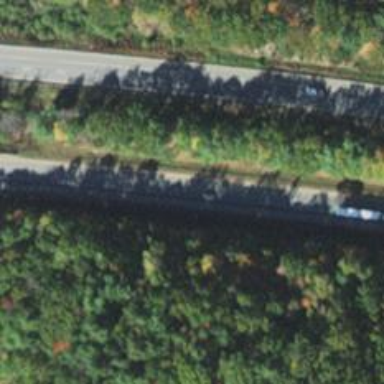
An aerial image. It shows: Asphalt motorway.